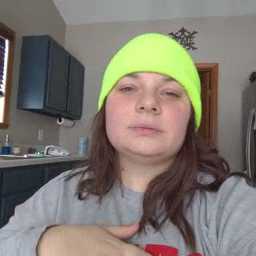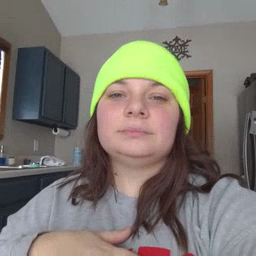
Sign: child